Question: If I set a pixmap to a 'QGraphicsScene' that is larger that the window, it will add scrollbars, So is it possible to get what is displayed in the 'QGraphicsView' ?
Also Is there any event raised while scrolling and changeing the displayed area ?
Here is a screen of what I'm talking about:

Thanks
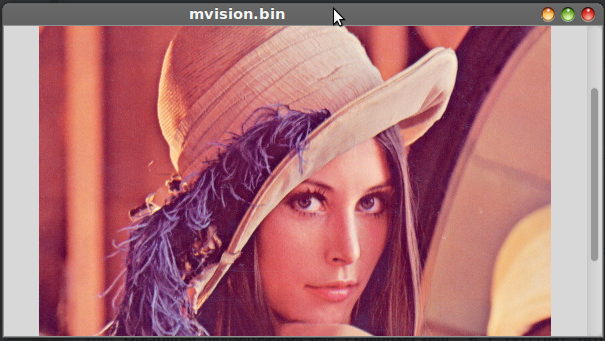
Answer: You can determine visible area in the scene coordinates as follows:
'''
QRect viewport_rect(0, 0, view->viewport()->width(), view->viewport()->height());
QRectF visible_scene_rect = view->mapToScene(viewport_rect).boundingRect();
'''
You can use 'QGraphicsItem::mapFromScene' to convert scene coordinates to item coordinates is necessary.
You can use 'view->horizontalScrollBar()' and 'view->verticalScrollBar()' to obtain 'QScrollBar*' objects. Connect to 'valueChanged(int)' signal of these objects to track scrolling.